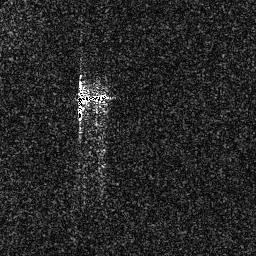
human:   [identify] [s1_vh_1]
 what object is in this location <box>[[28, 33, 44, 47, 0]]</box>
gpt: <ref>1 medium ship at the center</ref>